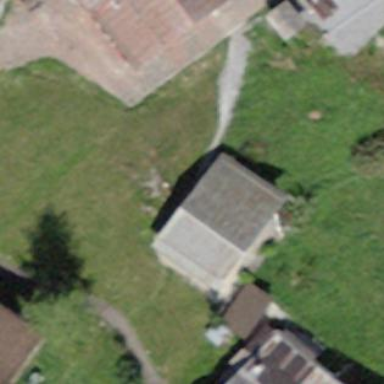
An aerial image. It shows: Rural barn.